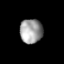
Tissue: lung
Cell type: T cells
Senescence score: 0.1532
Nuclear area (px): 543
Mean DAPI intensity: 156.858